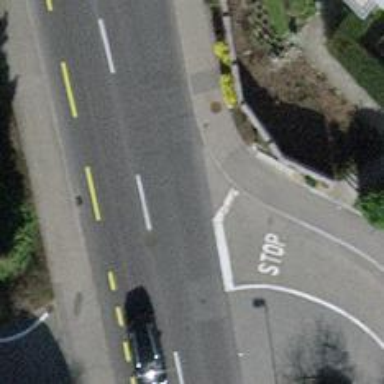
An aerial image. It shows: Sidewalk.